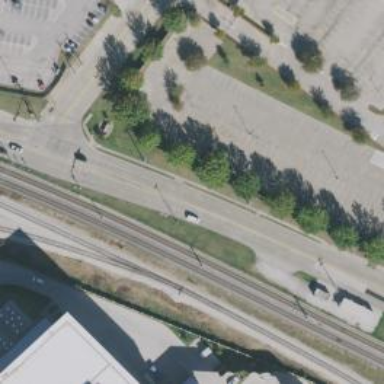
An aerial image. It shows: Light rail railway with electrified contact line.